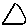
Label: triangle